Question: I have two canvas blocks, one sized with inline attributes, and the other sized with CSS.
HTML:
'''
<canvas id="canv_in" width="400" height="400"> </canvas>
<canvas id="canv_ss"> </canvas>
'''
CSS:
'''
canvas {
background-color : rgba(200, 200, 200, 0.5);
}
#canv_ss {
width : 400px;
height: 400px;
}
'''
The canvases both have the same dimensions, but when I try to draw the same rectangle in both of them, I get a different result. Here's the js:
'''
var canvasElems = document.getElementsByTagName("canvas");
var canvasContext;
for(i = 0; i < canvasElems.length; ++i) {
canvasContext = canvasElems[i].getContext("2d");
canvasContext.fillStyle = "rgba(0, 0, 225, 1.0)";
canvasContext.fillRect(120, 10, 150, 150);
}
'''
Here's the result:

So, my question is: how do we size the rectangle as intended, while keeping my element styles in CSS? Is that not possible? Why is the rectangle on the right behaving strangely?
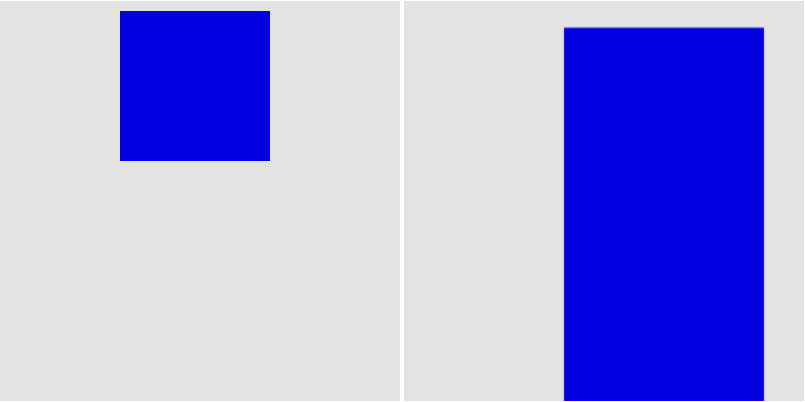
Answer: The width attribute defaults to '300px' and the height to '150px'. Adding a stylesheet to the element merely scales the box to that size and does not extend the coordinate space.
> A canvas element can be sized arbitrarily by a style sheet, its bitmap
is then subject to the 'object-fit' CSS property.
The intrinsic dimensions of the canvas element when it represents embedded content are equal to the dimensions of the element's bitmap.
The 'HTML' attributes ('width' and 'height') sets the canvas dimensions, which determines how objects are measured on the canvas.
The CSS style sets the canvas display size, which determines dimensions of canvas on browser. If the display size is different from the dimensions, the canvas will be stretched when drawn.
When a canvas element represents embedded content, it provides a paint source whose width is the element's intrinsic 'width', whose 'height' is the element's intrinsic height, and whose appearance is the element's bitmap.
Whenever the 'width' and 'height' content attributes are set, removed, changed, or redundantly set to the value they already have, if the canvas context mode is 'direct-2d', the user agent must set bitmap dimensions to the numeric values of the width and height content attributes.
The 'width' and 'height' IDL attributes must reflect the respective content attributes of the same name, with the same defaults.
There is a difference between the canvas dimensions and the canvas display size.
If you only define the dimensions, that will also be used as the display size, i.e. the canvas is drawn at scale 1:1.
If you only define the display size, the dimensions will get the default value 300 times 150.
<URL>